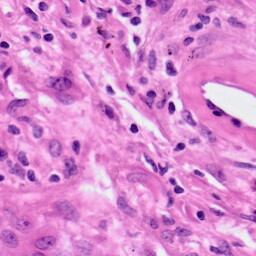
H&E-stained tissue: Lung